Question: I have a subclass of NSManagedObject with a few "integer 32" attributes that are really enums. These enums are defined in my model's .h file like this:
'''
typedef enum {
AMOwningCompanyACME,
AMOwningCompanyABC,
AMOwningCompanyOther
} AMOwningCompany;
'''
I need to show a table view that displays the value of each attribute of this custom object, so for each enum I have a method that looks like this to return string values:
'''
-(NSArray*)stringsForAMOwningCompany
{
return [NSArray arrayWithObjects:@"ACME Co.", @"ABC Co.", @"Other", nil];
}
'''
In my table view, I iterate through the attributes of my 'NSManagedObject' (using 'NSEntityDescription''s 'attributesByName' and for each attribute I call a helper method that calls the appropriate "stringsFor" method to return the strings for that particular attribute:
'''
-(NSArray*)getStringsArrayForAttribute:(NSString*)attributeName
{
SEL methodSelector = NSSelectorFromString([self methodNameForAttributeNamed:attributeName]);
NSInvocation* invocation = [NSInvocation invocationWithMethodSignature:[[AMProperty class] instanceMethodSignatureForSelector:methodSelector]];
[invocation setSelector:methodSelector];
[invocation setTarget:self.editingPole];
[invocation invoke];
NSArray* returnValue = nil;
[invocation getReturnValue:&returnValue];
return returnValue;
}
'''
My table view's 'cellForRowAtIndexPath' looks like this:
'''
...
NSString* itemName = self.tableData[indexPath.row];
NSAttributeDescription* desc = itemAttributes[itemName];
NSString* cellIdentifier = [self cellIdentifierForAttribute:desc]; // checks the attribute type and returns a different custom cell identifier accordingly
if ([cellIdentifier isEqualToString:@"enumCell"])
{
// dequeue cell, customize it
UITableViewCell* enumCell = ...
...
NSArray* stringValues = [[NSArray alloc] initWithArray:[self getStringArrayForAttribute:itemName]];
int currentValue = [(NSNumber*)[self.editingPole valueForKey:itemName] intValue];
enumCell.detailTextLabel.text = (NSString*)stringValues[currentValue];
return enumCell;
}
...
'''
For only one of the attributes, I keep getting a crash on the 'NSInvocation''s return array:
'''
-[__NSArrayI release]: message sent to deallocated instance 0x856a4b0
'''
Using the Zombies Profiler, I see:

I am using ARC. How can I debug this further?
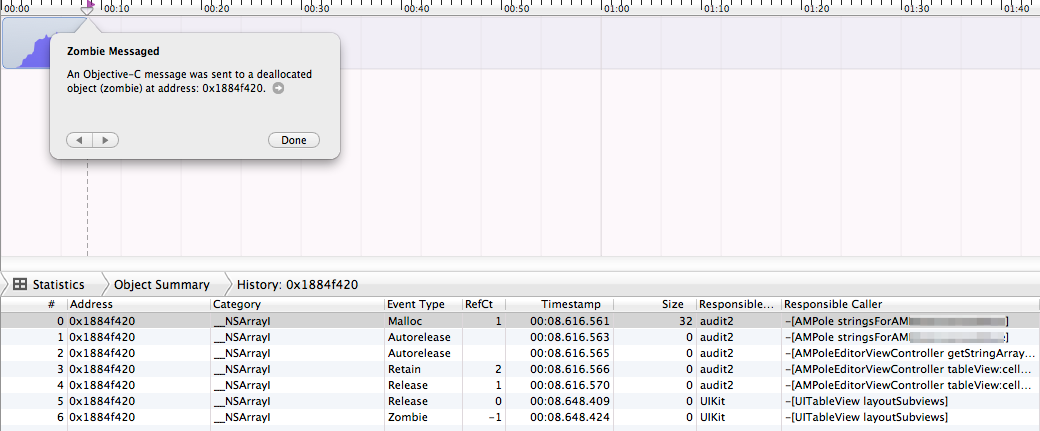
Answer: I ran into a very similar problem myself recently and it took me a while to figure out what I was doing wrong. An extra release is being issued here -- because your pointer 'returnValue' is '__strong' (the default), ARC believes that the object is owned via that pointer, but that's not the case.
'-[NSInvocation getReturnValue:]' doesn't take ownership of it, and the "assignment" via the pointer's address bypasses the 'objc_storeStrong()' that ARC would normally use.
The solution is simple: mark the pointer as '__unsafe_unretained'. This is the truth; the object is not retained via this pointer (as it would if it were '__strong'), and ARC must not release it here.